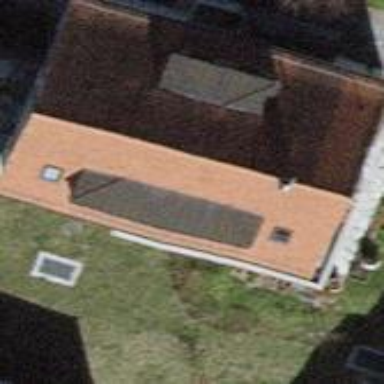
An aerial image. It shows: Building with tile roof.